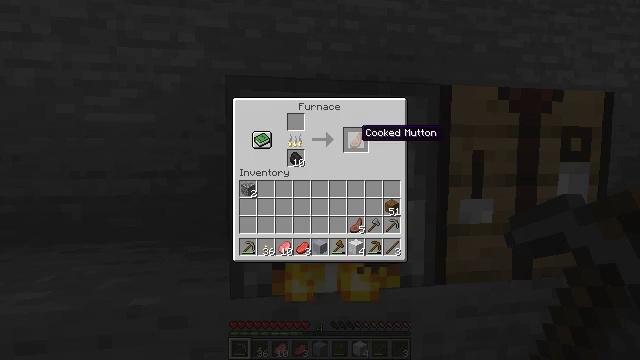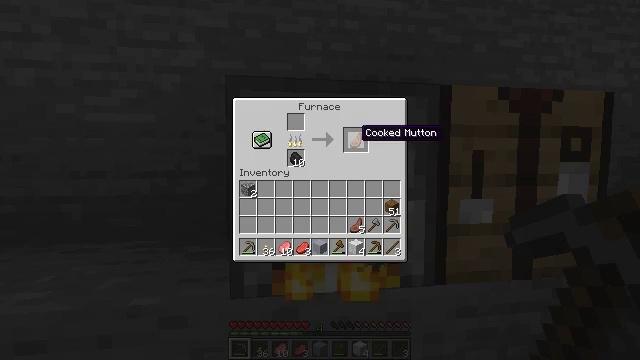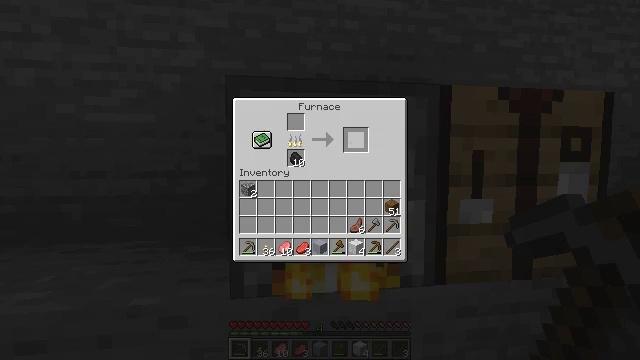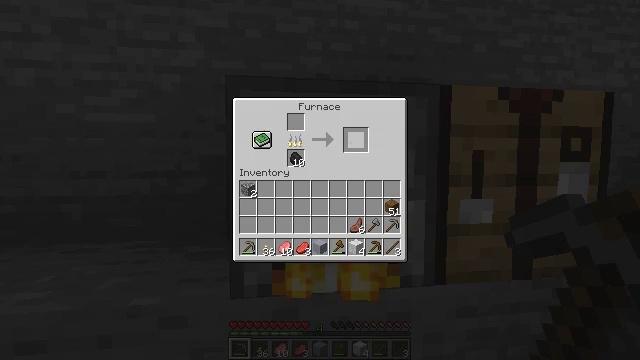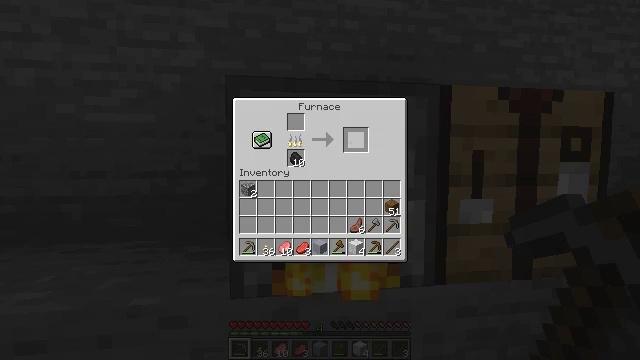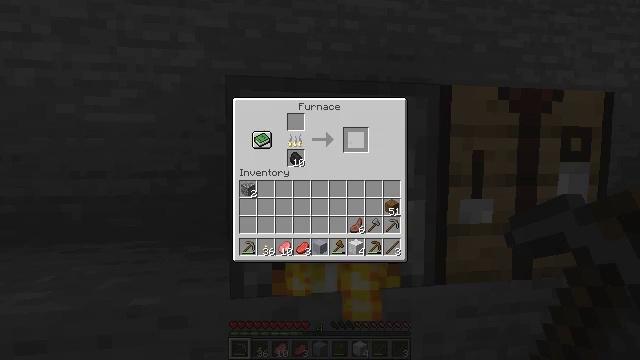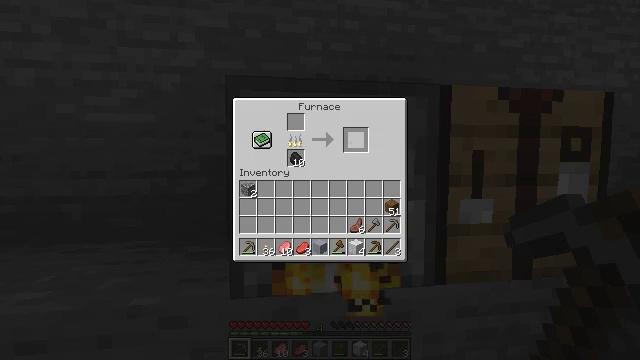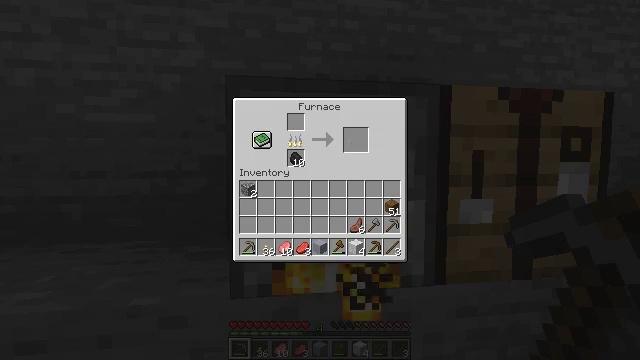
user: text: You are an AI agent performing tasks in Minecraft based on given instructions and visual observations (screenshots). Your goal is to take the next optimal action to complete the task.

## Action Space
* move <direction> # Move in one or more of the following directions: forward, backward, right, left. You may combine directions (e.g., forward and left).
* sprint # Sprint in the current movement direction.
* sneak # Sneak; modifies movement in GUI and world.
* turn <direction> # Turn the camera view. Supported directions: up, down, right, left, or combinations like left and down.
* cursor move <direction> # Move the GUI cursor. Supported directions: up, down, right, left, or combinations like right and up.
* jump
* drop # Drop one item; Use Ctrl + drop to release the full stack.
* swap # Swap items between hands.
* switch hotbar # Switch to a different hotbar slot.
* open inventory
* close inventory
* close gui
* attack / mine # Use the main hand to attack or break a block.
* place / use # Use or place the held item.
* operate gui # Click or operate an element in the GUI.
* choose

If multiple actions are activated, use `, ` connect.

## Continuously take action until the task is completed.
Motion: motion action
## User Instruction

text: Use the furnace to make cooked mutton.
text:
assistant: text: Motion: sneak
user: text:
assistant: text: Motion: sneak, operate gui
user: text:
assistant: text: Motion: sneak, operate gui
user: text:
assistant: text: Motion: sneak, operate gui
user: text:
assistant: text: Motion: sneak
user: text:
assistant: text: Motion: sneak
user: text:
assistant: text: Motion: sneak, cursor move down
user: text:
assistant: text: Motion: sneak